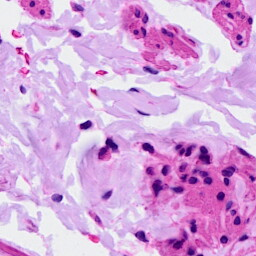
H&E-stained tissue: Ovarian